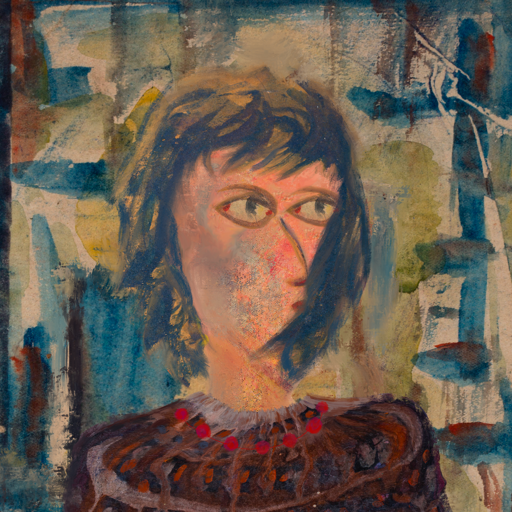
Background: Orphan, Head And Neck Side: Irani, Face Side: GypsyMother, Bust: Hypocrite, Hair Side: In_The_Sun, Head Accessory: Blank, Second Necklace: Blank, Necklace: Irani_3, Baby: Blank